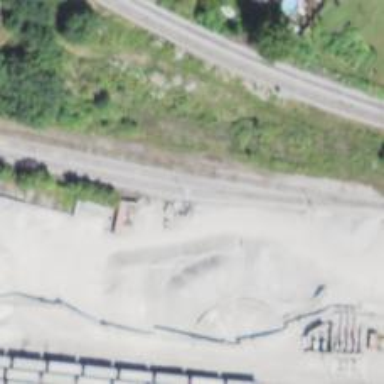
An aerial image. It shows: Railway yard.